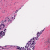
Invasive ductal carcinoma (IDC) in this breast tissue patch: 0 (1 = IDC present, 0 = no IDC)